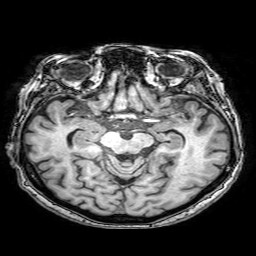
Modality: T1w
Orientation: coronal
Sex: female
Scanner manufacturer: philips
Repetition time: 0.008358 s
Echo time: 0.0039 s